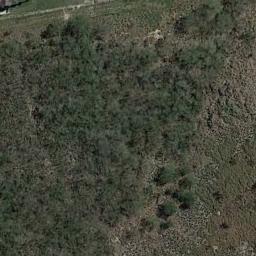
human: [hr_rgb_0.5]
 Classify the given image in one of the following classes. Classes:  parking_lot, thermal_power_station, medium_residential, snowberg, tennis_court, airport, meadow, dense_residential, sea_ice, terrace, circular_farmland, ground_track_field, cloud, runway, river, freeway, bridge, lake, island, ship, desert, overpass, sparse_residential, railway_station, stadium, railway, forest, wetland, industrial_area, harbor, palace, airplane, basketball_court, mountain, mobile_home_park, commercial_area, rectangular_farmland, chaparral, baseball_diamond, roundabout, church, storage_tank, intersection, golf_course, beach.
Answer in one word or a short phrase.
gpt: forest